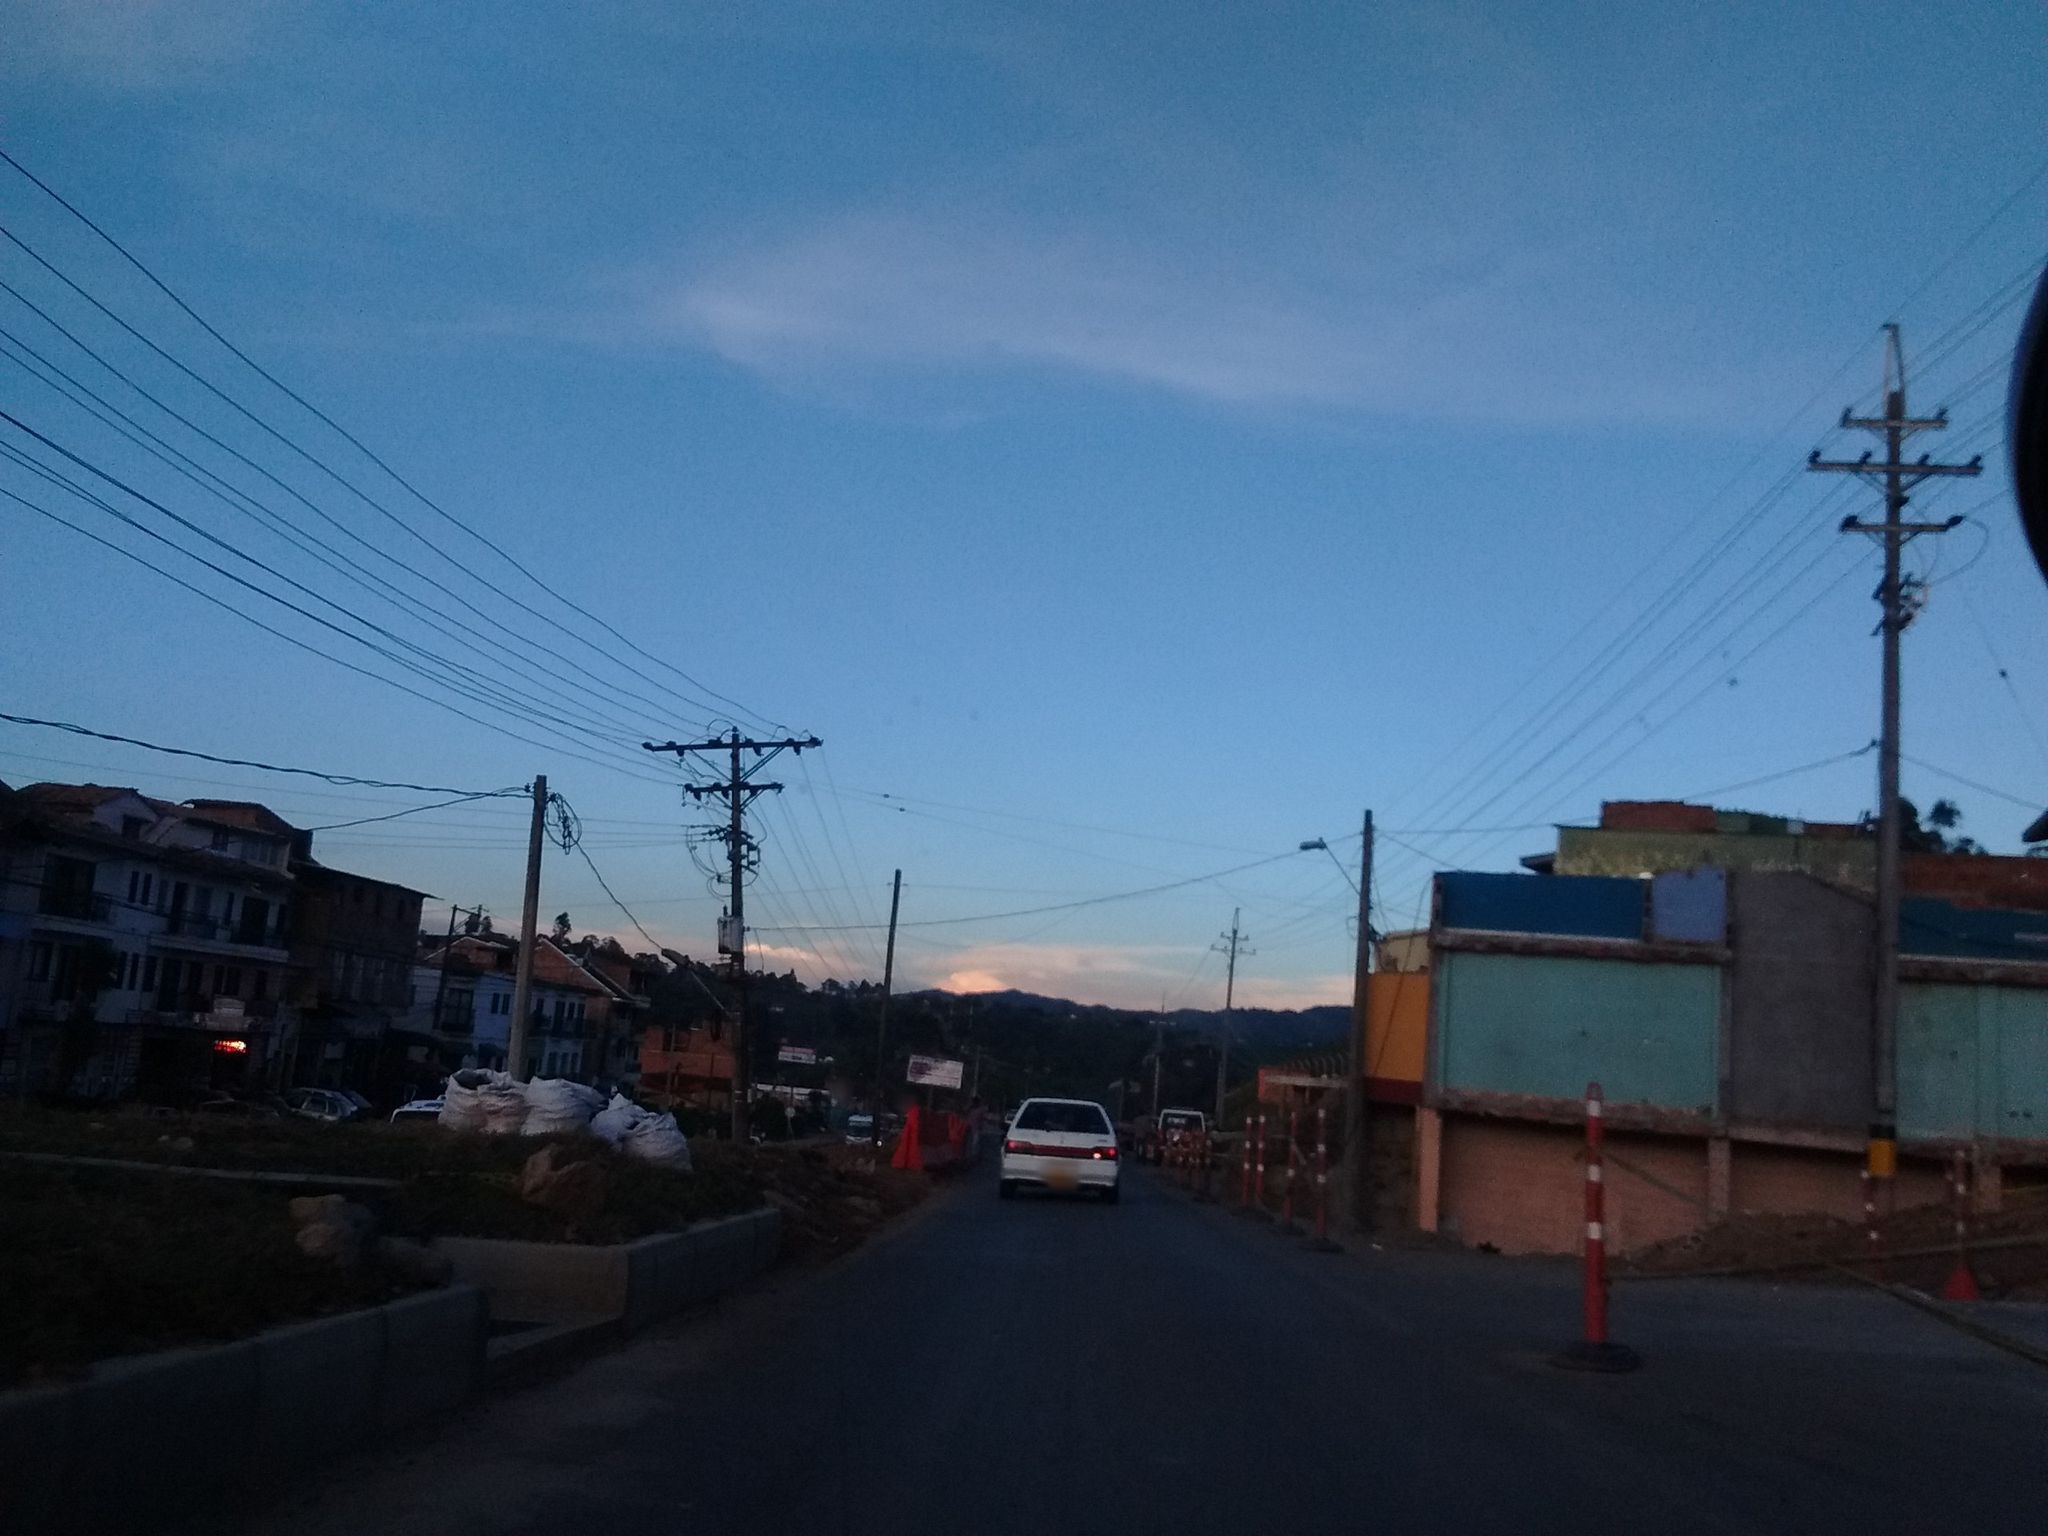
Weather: snowy
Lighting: dusk/dawn
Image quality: good
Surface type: driving surface
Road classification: trunk
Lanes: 2
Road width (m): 10.0
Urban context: dense urban cluster
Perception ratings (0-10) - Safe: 0.27, Lively: 7.22, Beautiful: 0.98, Boring: 5.73, Depressing: 6.02, Wealthy: 0.28